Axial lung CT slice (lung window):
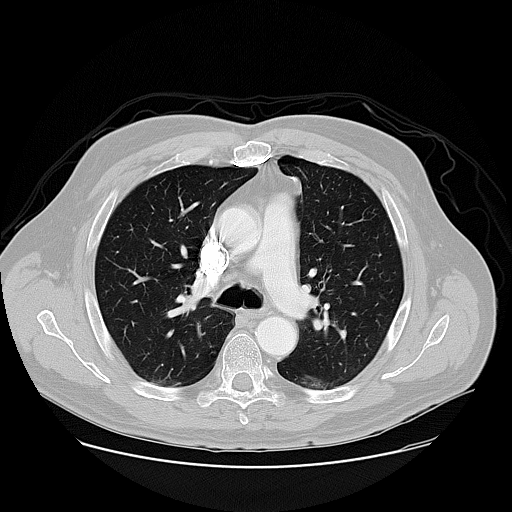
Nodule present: no